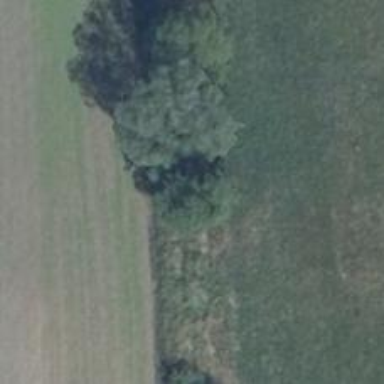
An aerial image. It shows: Row of trees in natural setting.